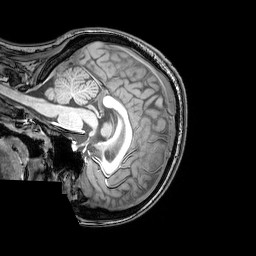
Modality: T1w
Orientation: sagittal
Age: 26
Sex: female
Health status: healthy
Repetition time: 0.081 s
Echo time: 0.037 s